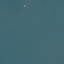
Land use / land cover class: SeaLake